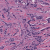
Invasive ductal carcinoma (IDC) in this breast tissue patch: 1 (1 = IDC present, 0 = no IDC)